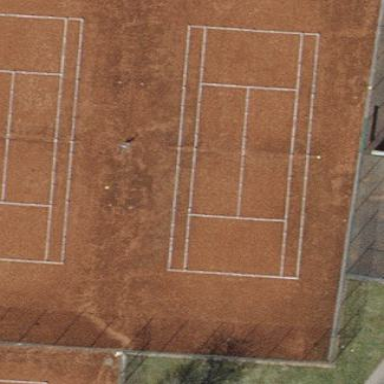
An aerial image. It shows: Tennis court in leisure pitch.